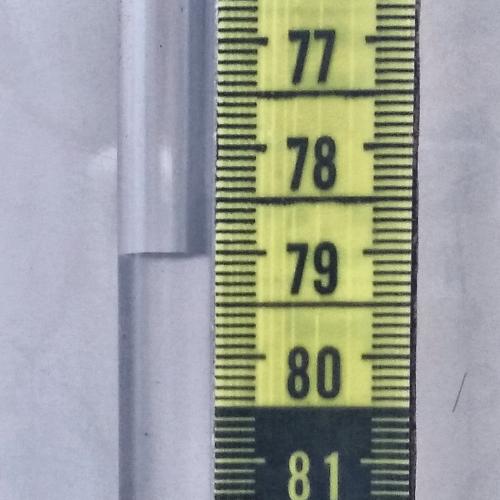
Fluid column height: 79.0 cm